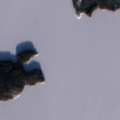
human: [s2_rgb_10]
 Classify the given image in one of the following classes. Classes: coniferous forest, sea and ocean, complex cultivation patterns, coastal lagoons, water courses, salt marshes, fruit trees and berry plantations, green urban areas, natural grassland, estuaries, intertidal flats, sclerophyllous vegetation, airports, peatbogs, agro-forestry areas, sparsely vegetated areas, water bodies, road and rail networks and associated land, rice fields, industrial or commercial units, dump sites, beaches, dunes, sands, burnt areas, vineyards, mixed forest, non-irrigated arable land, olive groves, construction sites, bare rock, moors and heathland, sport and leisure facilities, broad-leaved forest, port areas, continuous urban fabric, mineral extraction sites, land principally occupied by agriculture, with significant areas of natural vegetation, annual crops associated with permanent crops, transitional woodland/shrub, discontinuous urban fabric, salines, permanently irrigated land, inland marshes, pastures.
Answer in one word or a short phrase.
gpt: coniferous forest, water bodies